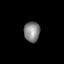
Tissue: skin
Cell type: Endothelial cells
Senescence score: 0.7045
Nuclear area (px): 316
Mean DAPI intensity: 131.56